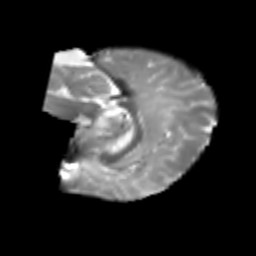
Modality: T2w
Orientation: sagittal
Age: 7
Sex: male
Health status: healthy